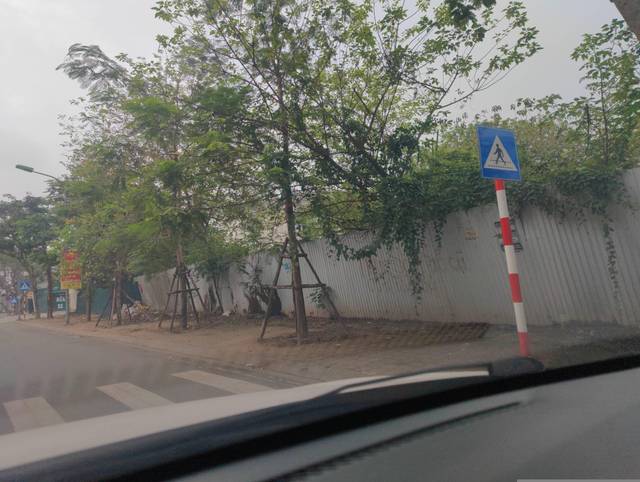
Region: Vietnam
Coordinates: 21.039, 105.88